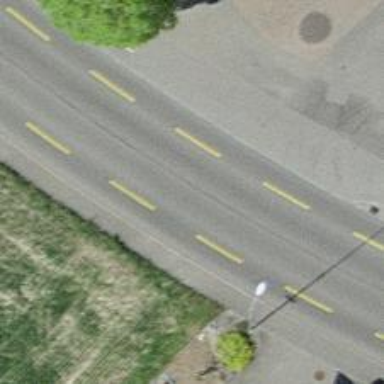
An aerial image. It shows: Primary road with asphalt surface and designated cycle lane.